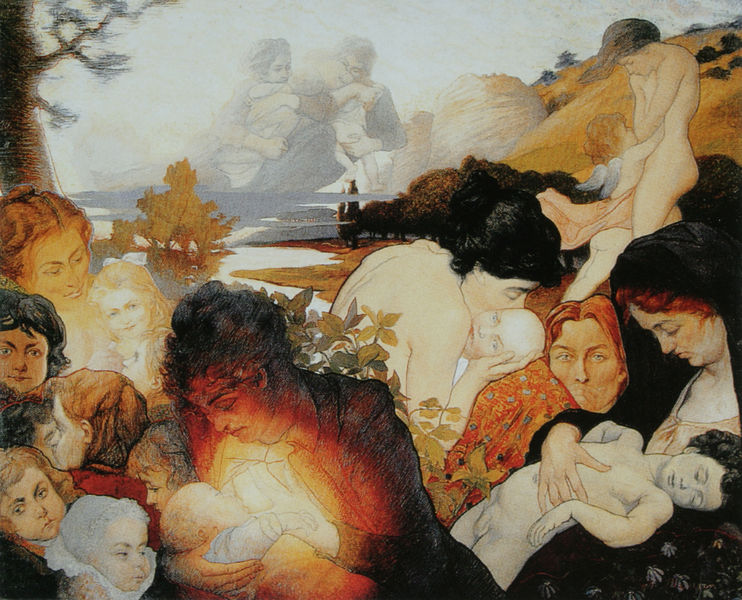
Titel: Die Mutterschaft
Künstler: Charles Maurin
Standort: Le Puy
Institution: Musée Crozatier
Schlagwörter: akt, baum, berg, blau, blätter, dunkel, flügel, gemälde, gott, gruppe, haut, himmel, kopf, körper, laub, mann, meer, nackt, schatten, schlaf, umhang, wasser, weiß, wolken, akte, aquarell, bäume, fluss, frauen, gelb, grün, komposition, landschaft, menschen, mädchen, ocker, see, ufer, äste, blume, blumen, braun, brust, bunt, damen, frau, frisur, frisuren, grau, haar, hell, kleid, kleider, köpfe, licht, mund, nase, orange, profil, schwarz, stirn, zeichnung, blick, dame, rot, schleier, tuch, wiese, wolke, beige, haube, malerei, masse, muster, ornament, symbolismus, alt, blond, gesichter, jung, arm, augen, blicke, gesicht, leiche, mensch, tod, tot, trauer, bildnis, porträt, ast, bach, baumstamm, ebene, erde, hügel, nass, natur, stamm, wind, busch, gewässer, kanal, boden, auge, gold, haare, mantel, stoff, familie, kind, mutter, tochter, blatt, pflanzen, kinn, locke, locken, wald, kinder, engel, putte, putto, brüste, küste, kuss, liebe, umarmung, zärtlichkeit, umrisse, studie, jungen, warm, farben, fels, dunst, farbe, grafik, nebel, baby, figuren, böschung, angst, querformat, jugendstil, münder, weiblich, nackte, junge, schoß, klimt, collage, leuchten, geschwister, rothaarig, umarmen, außen, nahrung, alter, knabe, gepunktet, glut, landaschaft, schweben, babys, stillen, wälder, traum, füttern, milch, sex, grafisch, leichen, tote, allegorie, portraits, anschauen, graphisch, kleinkind, wärme, schein, trost, heiligenschein, leben, halbprofil, pieta, sterben, götter, mythos, wesen, dramatik, nackte frau, generationen, erleuchtung, brüder, putten, oma, babies, töchter, welt, putti, khnopff, grossmutter, kapuze, geburt, säugling, sorge, mütter, geist, kleinkinder, generation, hautfarben, jahre, lebensalter, nähren, mutterliebe, brustgeben, säugen, im arm, zeugen, umarmt, mythisch, bethlehem kindermord, geschlechtsverkehr, grossmütter, haarfarben, mutter erde, säuglinge, erleuchten, gebähren, säugling fluss, lfrauen